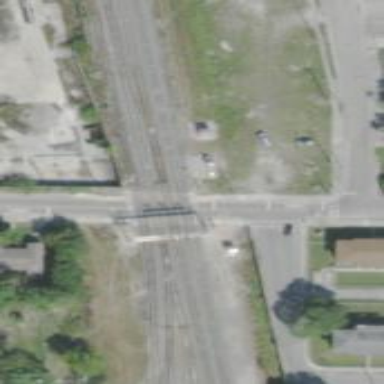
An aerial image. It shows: Railway crossing.